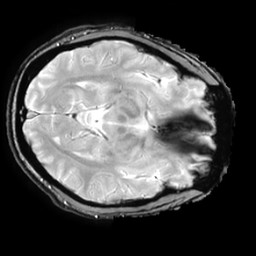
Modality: T2starw
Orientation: axial
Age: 24
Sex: male
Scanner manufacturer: ge
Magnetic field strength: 3 T
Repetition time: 0.65 s
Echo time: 0.02 s